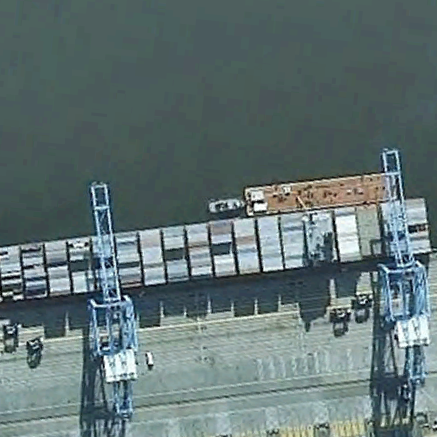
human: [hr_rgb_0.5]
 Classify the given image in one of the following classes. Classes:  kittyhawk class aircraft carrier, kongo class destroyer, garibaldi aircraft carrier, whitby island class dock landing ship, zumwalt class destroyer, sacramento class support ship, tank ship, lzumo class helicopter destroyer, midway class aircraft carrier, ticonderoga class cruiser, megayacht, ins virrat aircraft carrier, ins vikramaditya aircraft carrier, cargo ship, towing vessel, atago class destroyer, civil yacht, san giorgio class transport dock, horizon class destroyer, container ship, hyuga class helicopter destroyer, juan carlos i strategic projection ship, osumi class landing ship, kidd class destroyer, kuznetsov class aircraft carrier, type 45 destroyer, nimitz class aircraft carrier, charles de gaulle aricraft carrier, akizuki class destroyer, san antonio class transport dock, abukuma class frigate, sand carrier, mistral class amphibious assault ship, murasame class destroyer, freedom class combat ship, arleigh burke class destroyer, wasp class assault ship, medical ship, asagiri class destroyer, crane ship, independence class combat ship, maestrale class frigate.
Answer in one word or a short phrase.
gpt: Container ship